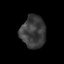
Tissue: prostate
Cell type: T cells
Senescence score: 0.2964
Nuclear area (px): 790
Mean DAPI intensity: 59.347